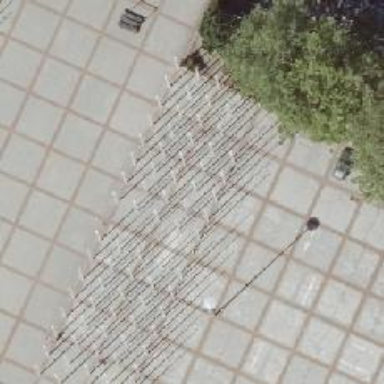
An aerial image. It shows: Flagpole structure.